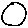
Label: moon